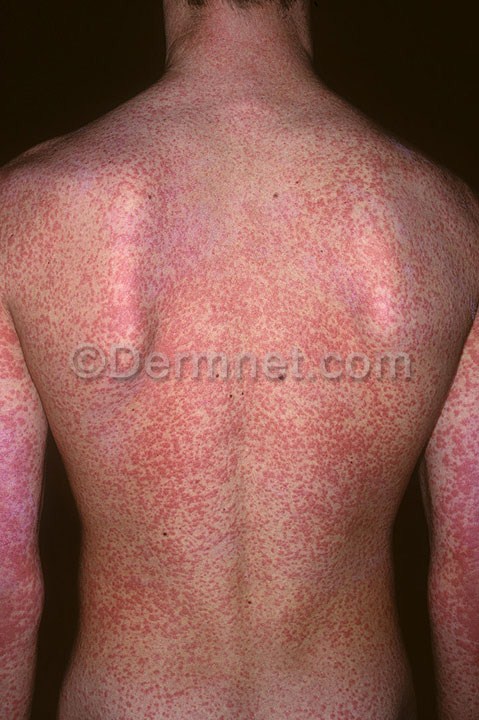
Disease: Psoriasis pictures Lichen Planus and related diseases